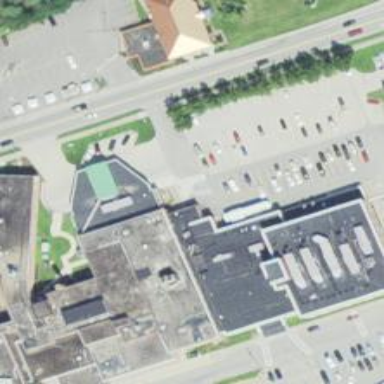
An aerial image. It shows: Hospital building.